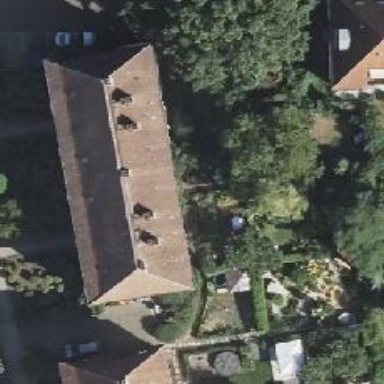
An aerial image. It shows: Hipped-roof building with apartments.